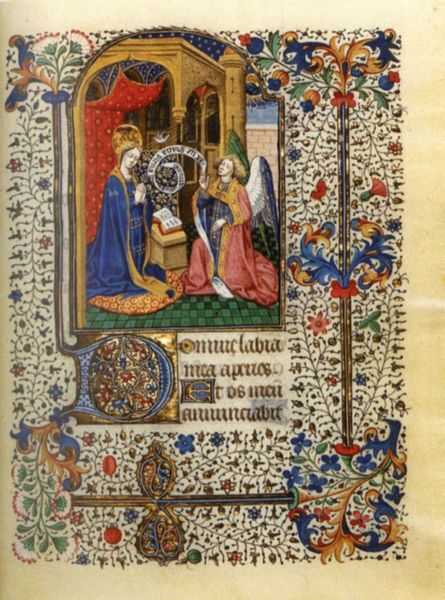
Titel: Pariser Stundenbuch
Institution: Privatsammlung/König
Schlagwörter: blau, flügel, mann, grün, blumen, frau, gebäude, haus, rot, vorhang, kirche, mantel, turm, engel, ranken, inschrift, ornamente, buch, burg, seite, beten, altar, kniend, mittelalter, betende, baldachin, maria, betend, miniatur, christentum, verkündigung, schriftband, buchmalerei, inkunabel, versalien, bung, roccail, d, folg, initale, meidvial, medivial